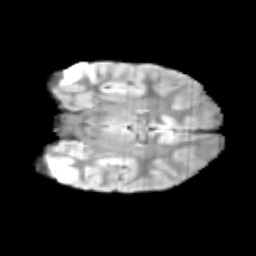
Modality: T2w
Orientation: coronal
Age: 11
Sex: male
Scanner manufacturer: siemens
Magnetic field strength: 3 T
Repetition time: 3.8 s
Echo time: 0.07 s